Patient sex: M
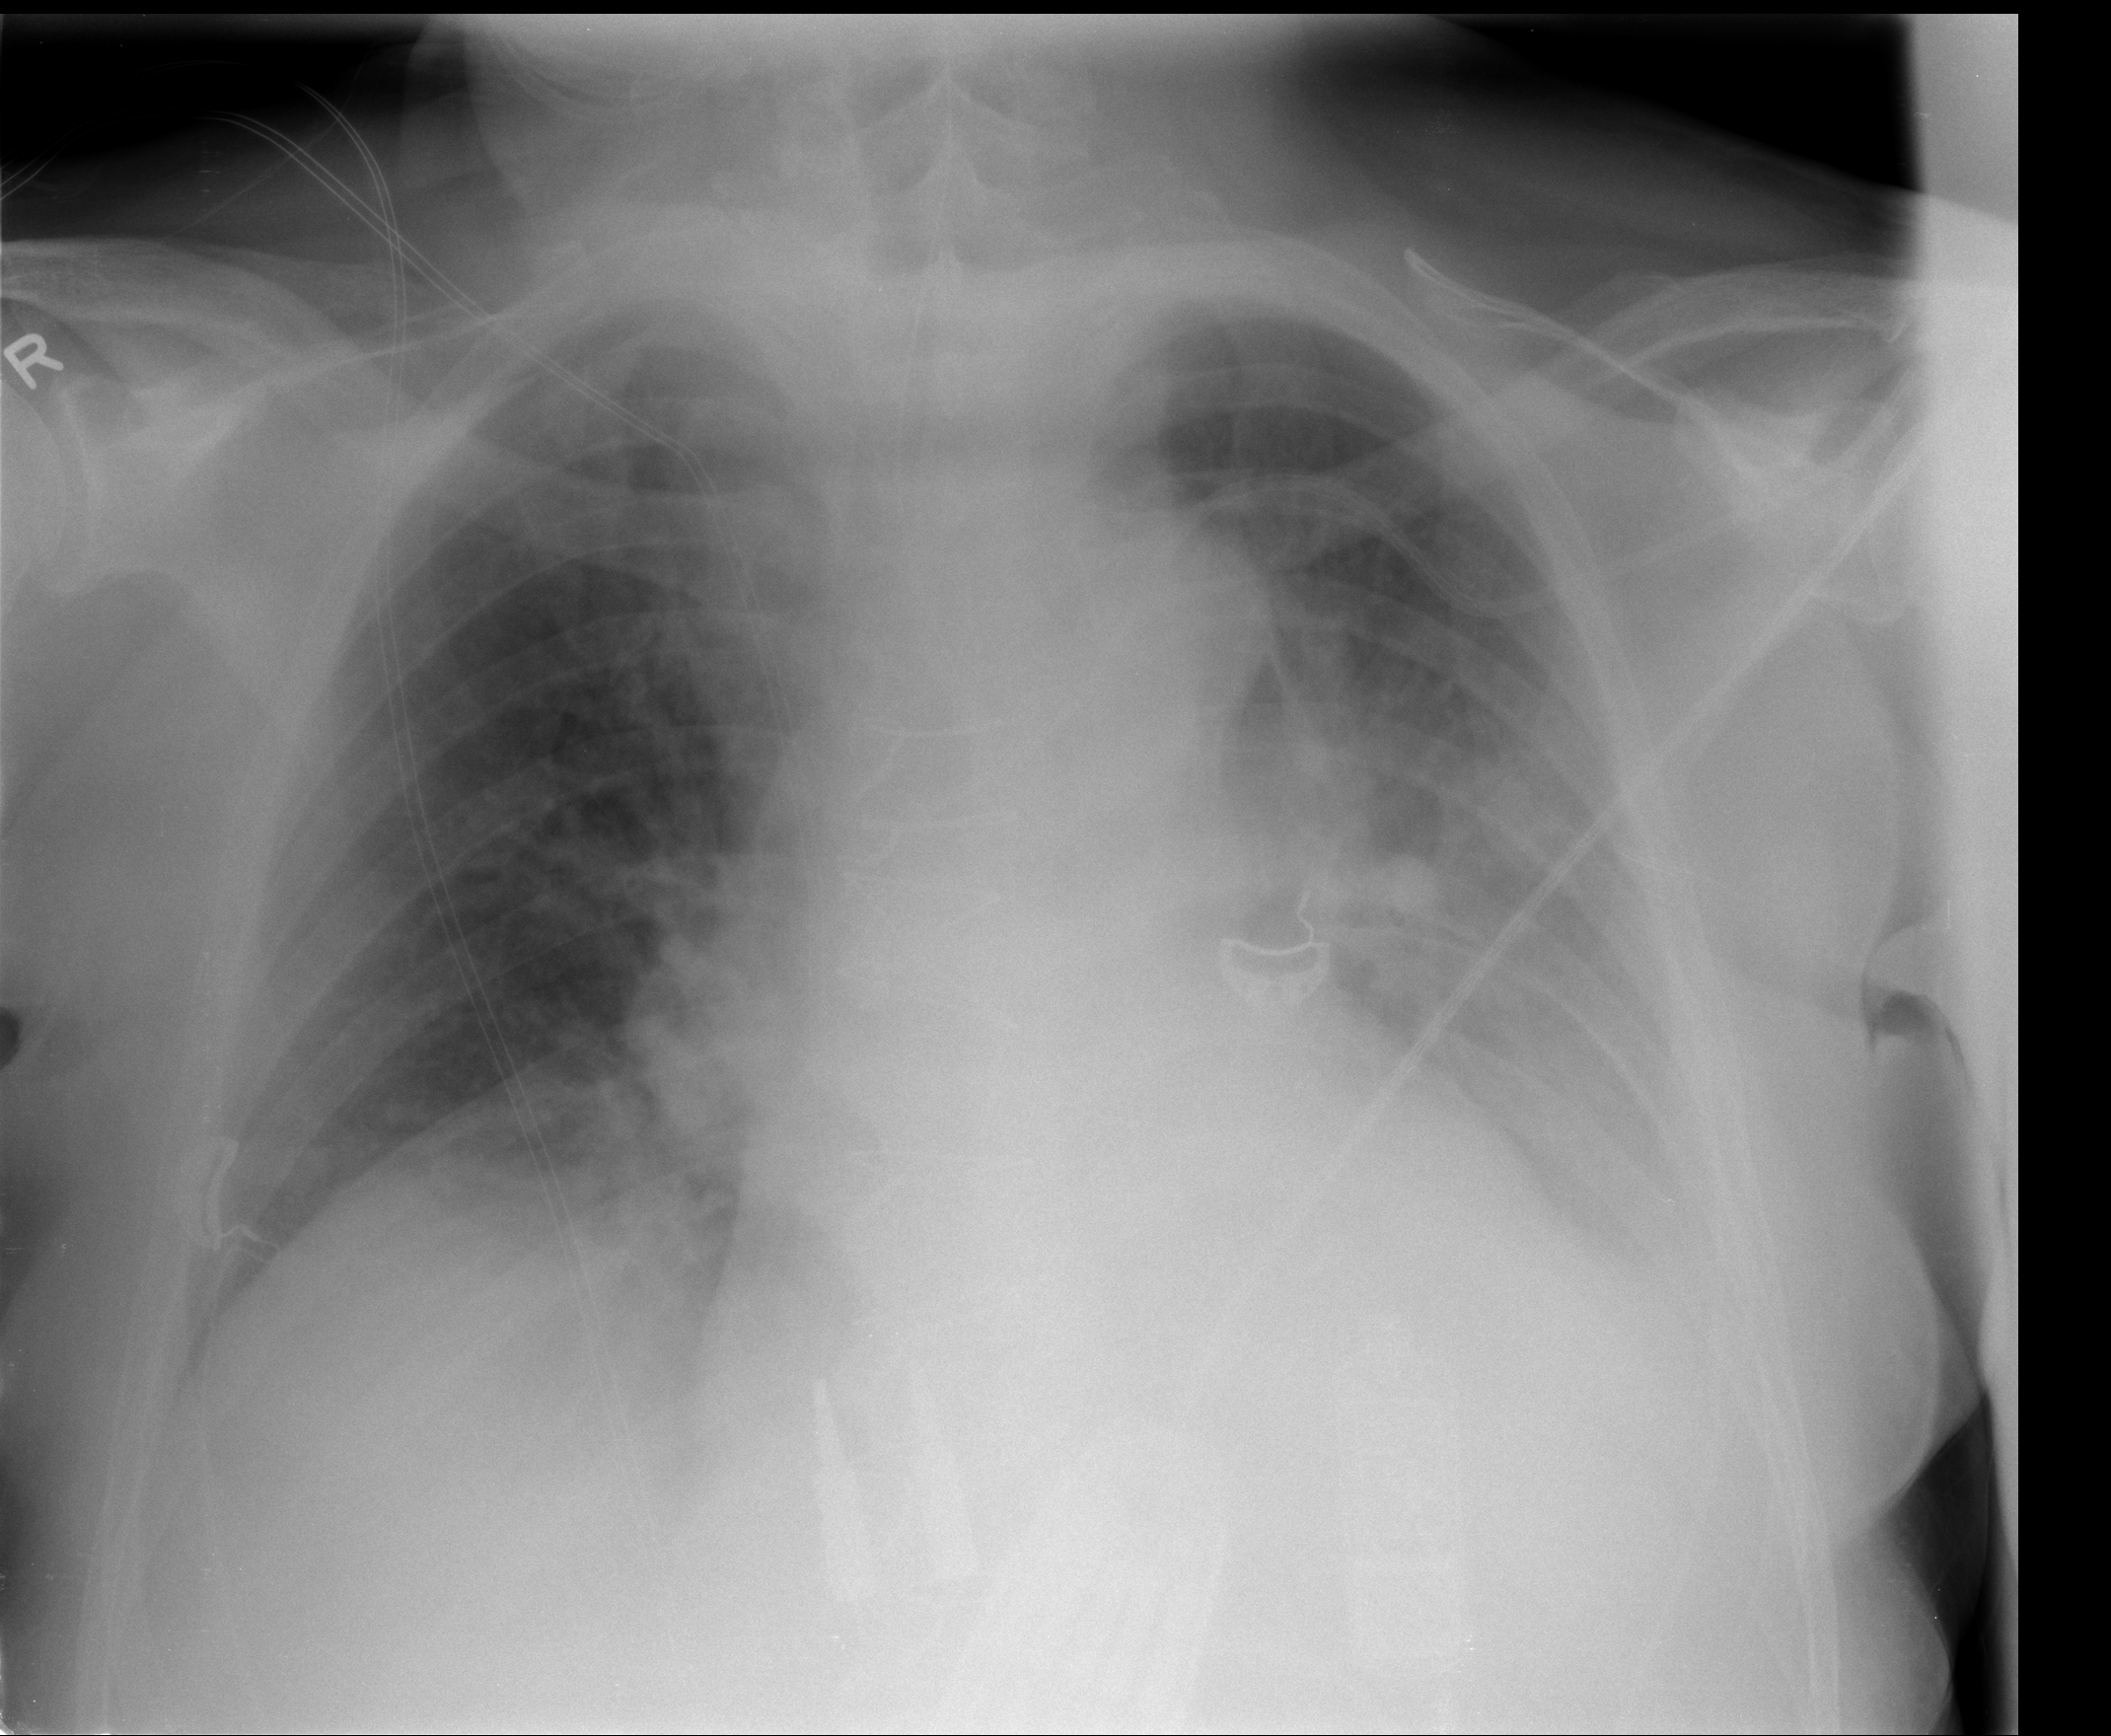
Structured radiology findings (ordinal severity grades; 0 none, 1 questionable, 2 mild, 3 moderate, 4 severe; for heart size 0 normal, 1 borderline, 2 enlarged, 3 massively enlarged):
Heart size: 0
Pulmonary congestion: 2
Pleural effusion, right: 0
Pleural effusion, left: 2
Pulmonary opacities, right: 0
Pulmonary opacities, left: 0
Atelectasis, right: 2
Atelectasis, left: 2